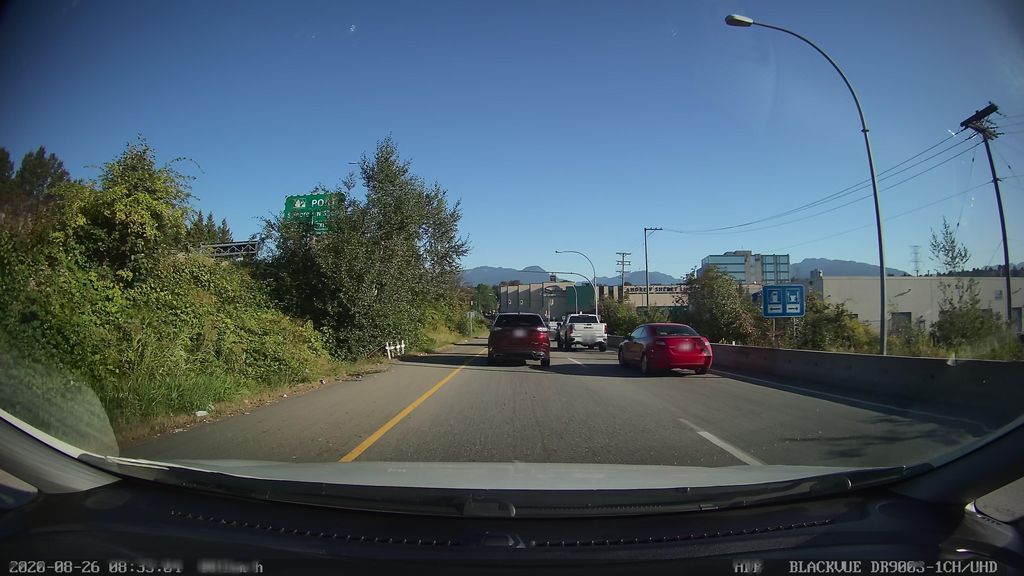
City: vancouver